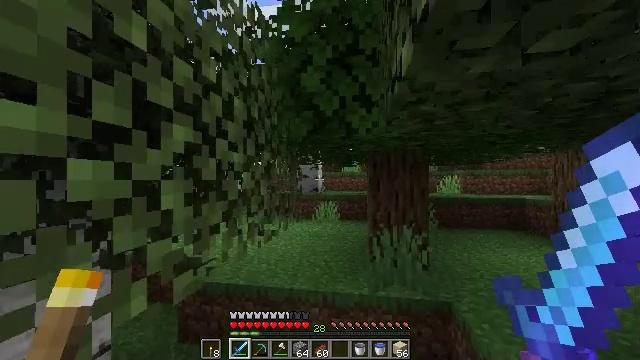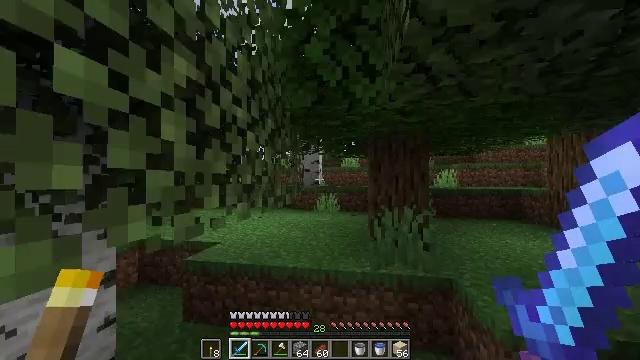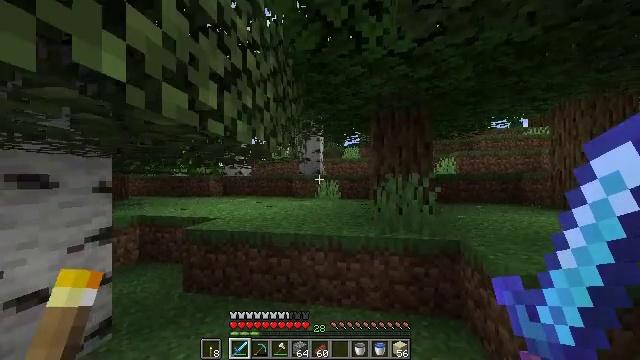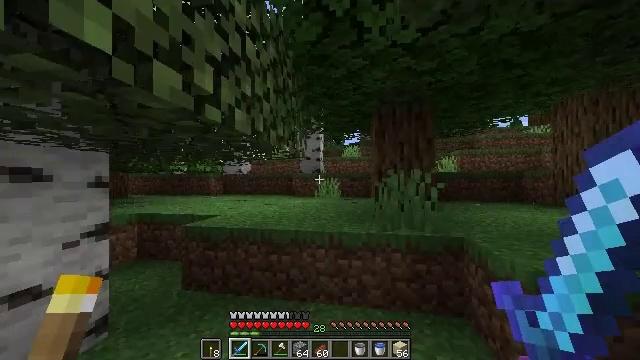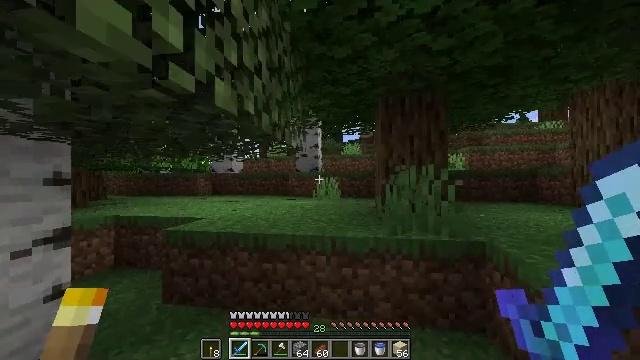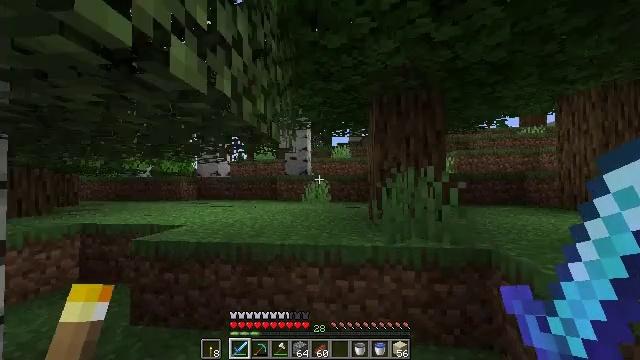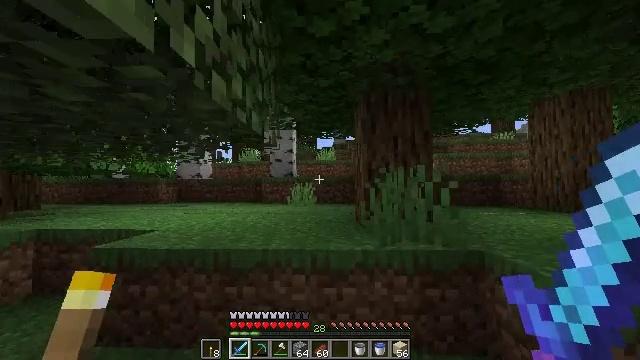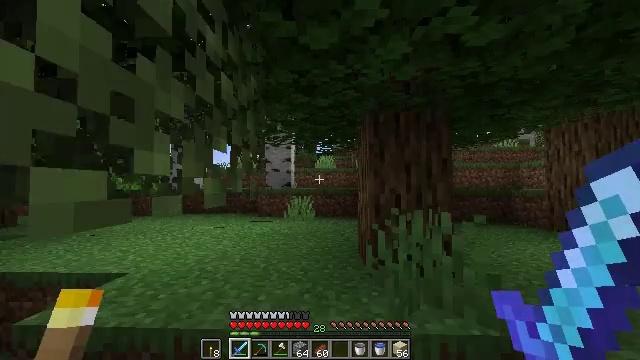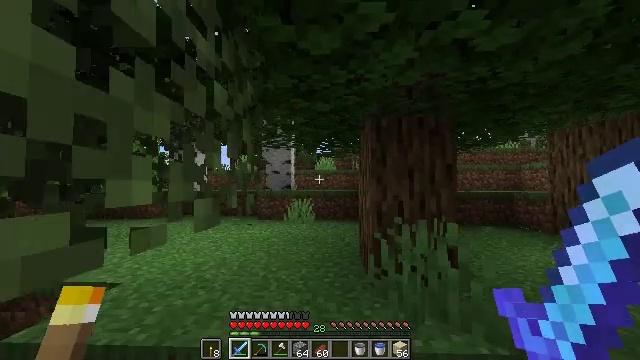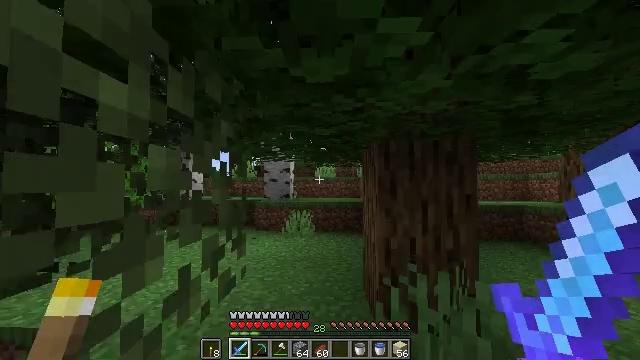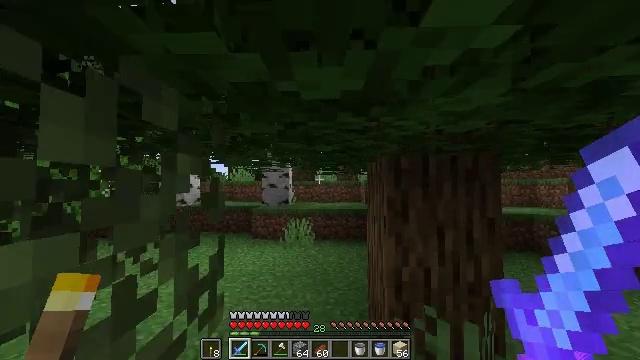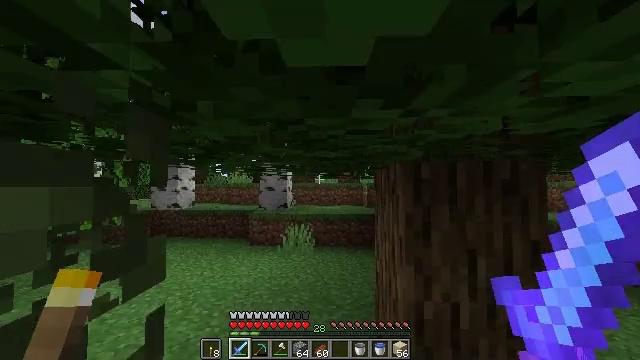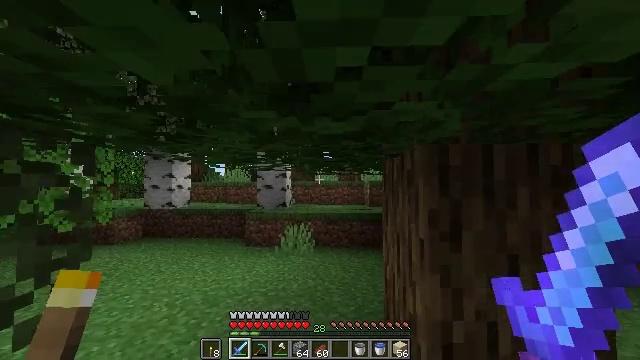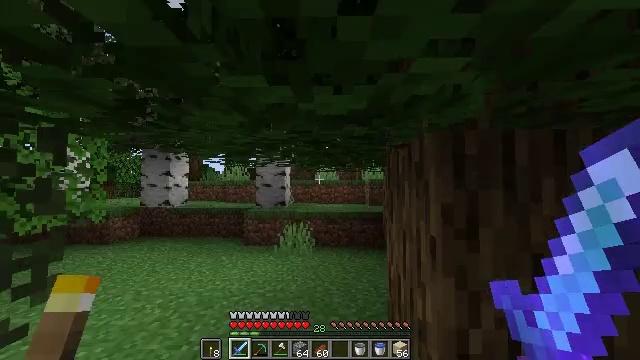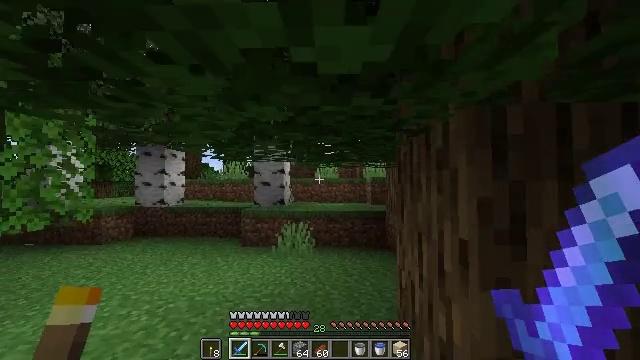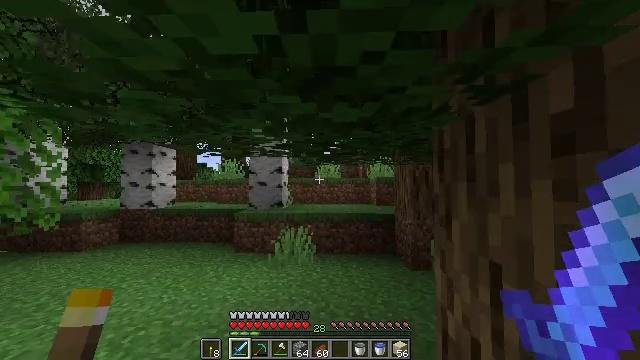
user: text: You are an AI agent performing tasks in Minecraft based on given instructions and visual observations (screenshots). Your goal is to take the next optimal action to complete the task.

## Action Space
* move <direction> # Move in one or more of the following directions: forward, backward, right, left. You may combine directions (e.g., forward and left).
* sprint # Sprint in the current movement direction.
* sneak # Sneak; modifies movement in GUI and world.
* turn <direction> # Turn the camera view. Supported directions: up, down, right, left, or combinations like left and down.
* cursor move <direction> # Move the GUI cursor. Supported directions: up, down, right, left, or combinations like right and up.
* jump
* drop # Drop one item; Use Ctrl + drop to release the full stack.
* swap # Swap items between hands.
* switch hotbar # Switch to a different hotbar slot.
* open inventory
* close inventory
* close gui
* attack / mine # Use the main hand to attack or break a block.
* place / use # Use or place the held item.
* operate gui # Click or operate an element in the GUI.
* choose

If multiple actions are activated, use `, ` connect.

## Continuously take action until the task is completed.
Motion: motion action
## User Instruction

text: Gather sugar cane for crafting.
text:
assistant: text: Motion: move forward, sprint
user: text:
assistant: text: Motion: move forward, sprint
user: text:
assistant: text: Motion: move forward, sprint
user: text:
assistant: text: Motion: move forward, sprint
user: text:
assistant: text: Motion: move forward, sprint, turn right
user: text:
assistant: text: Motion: move forward, sprint, turn right
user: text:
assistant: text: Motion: move forward, sprint, jump
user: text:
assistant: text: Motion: move forward, sprint, jump
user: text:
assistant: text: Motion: move forward, sprint, jump
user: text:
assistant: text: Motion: move forward, sprint, jump
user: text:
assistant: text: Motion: move forward, sprint, jump
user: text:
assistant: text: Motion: move forward, sprint, jump
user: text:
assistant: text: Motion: move forward, sprint, jump
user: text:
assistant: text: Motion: move forward, sprint, jump
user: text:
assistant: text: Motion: move forward, sprint, jump
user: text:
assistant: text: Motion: move forward, sprint, jump
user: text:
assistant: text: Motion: move forward, sprint, jump
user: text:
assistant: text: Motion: move forward, sprint, jump
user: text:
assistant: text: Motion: move forward, sprint, jump
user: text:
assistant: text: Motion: move forward, sprint, jump
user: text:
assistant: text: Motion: move forward, sprint, jump
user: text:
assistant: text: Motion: move forward, sprint, jump
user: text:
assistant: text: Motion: move forward, sprint
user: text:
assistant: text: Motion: move forward, sprint
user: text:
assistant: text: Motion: move forward, sprint
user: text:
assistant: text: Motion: move forward, sprint
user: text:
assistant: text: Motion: move forward, sprint
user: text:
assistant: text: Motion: move forward, sprint
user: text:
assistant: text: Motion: move forward, sprint, jump
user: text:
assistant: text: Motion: move forward, sprint, jump